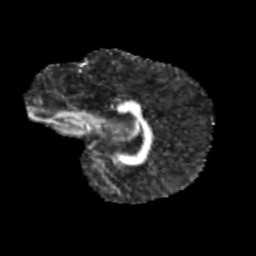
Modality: FA
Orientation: sagittal
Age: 10
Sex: male
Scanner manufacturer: siemens
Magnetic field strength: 3 T
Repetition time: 3.8 s
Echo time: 0.07 s